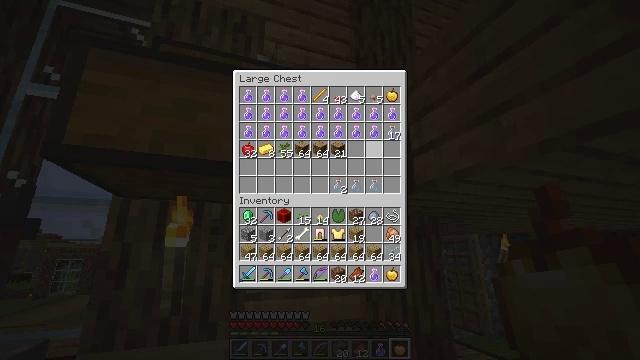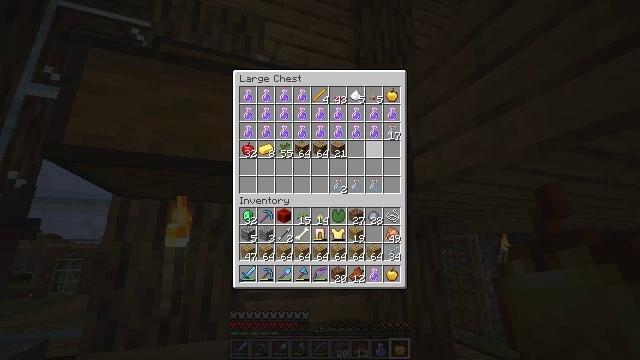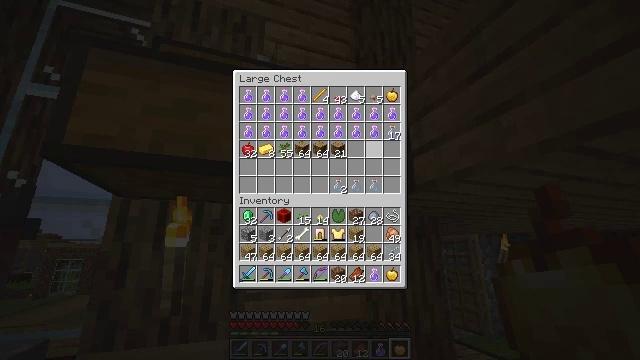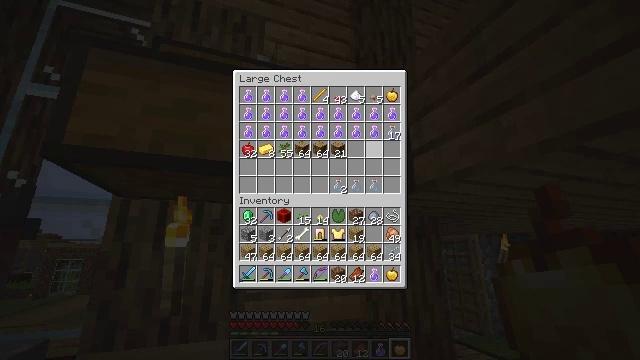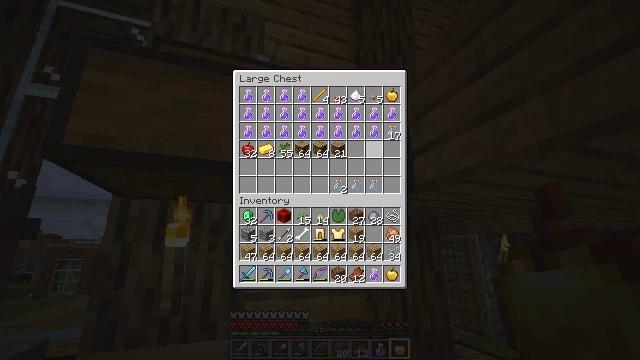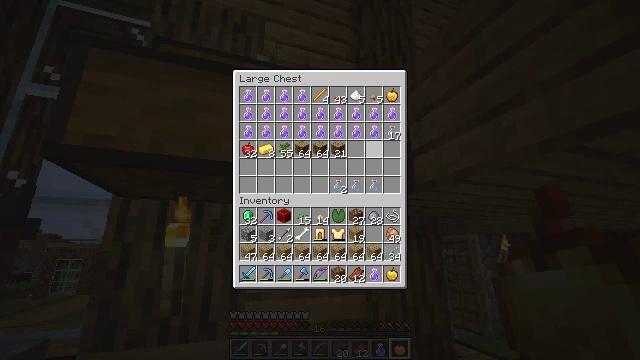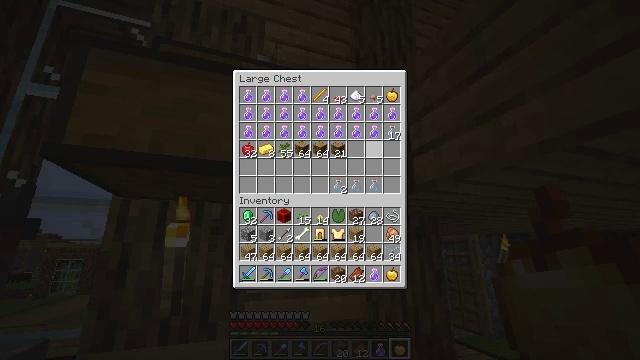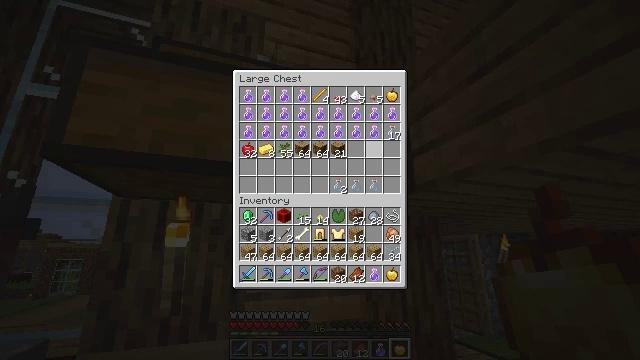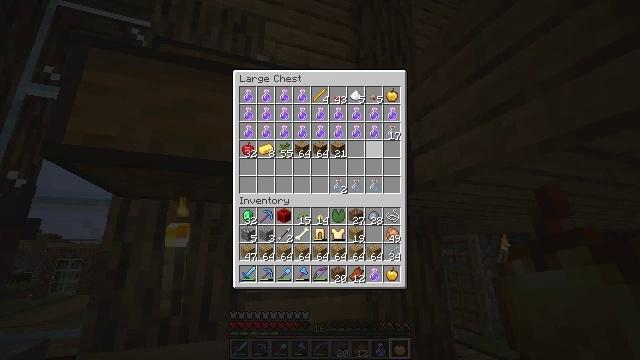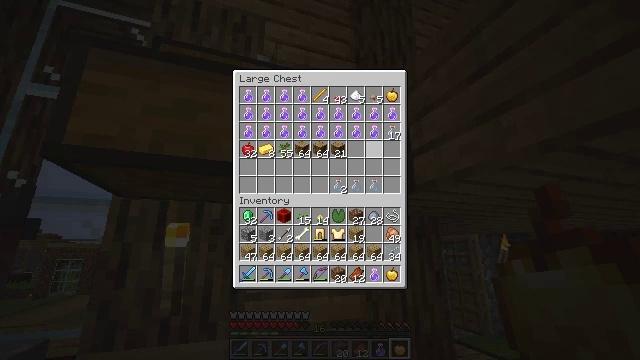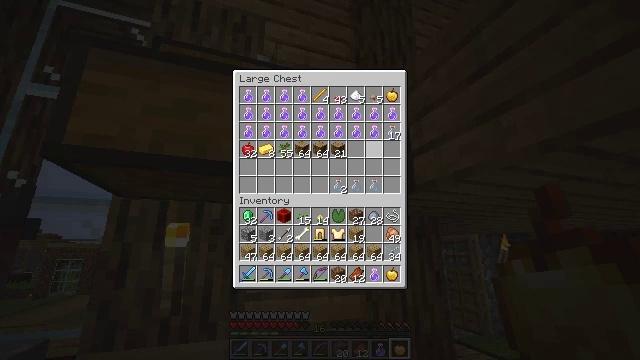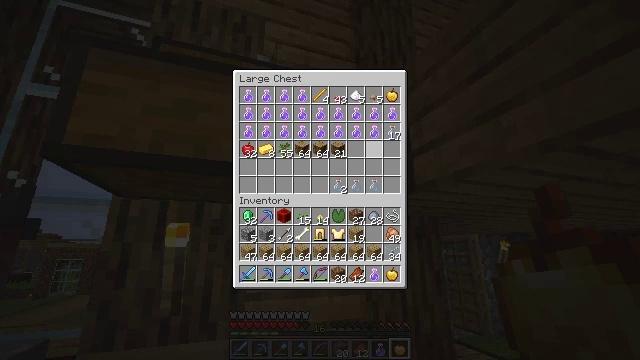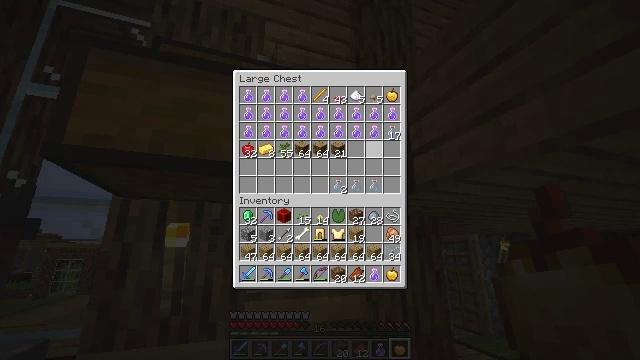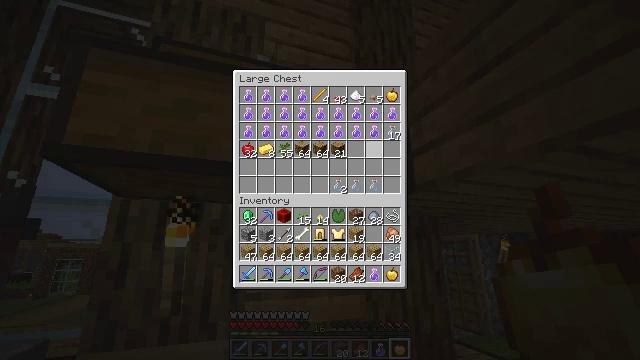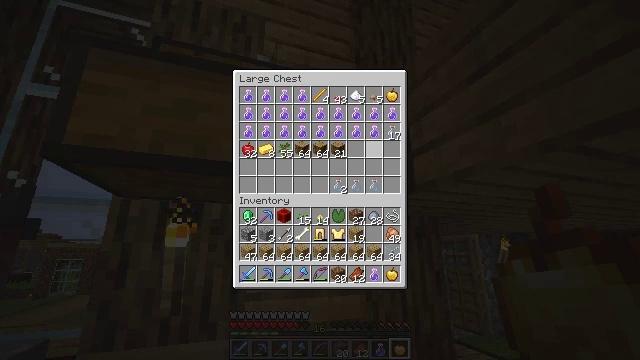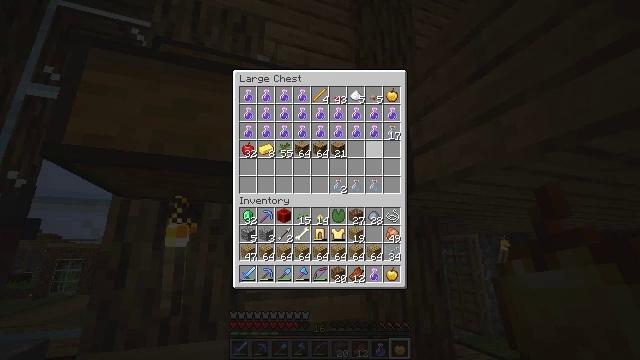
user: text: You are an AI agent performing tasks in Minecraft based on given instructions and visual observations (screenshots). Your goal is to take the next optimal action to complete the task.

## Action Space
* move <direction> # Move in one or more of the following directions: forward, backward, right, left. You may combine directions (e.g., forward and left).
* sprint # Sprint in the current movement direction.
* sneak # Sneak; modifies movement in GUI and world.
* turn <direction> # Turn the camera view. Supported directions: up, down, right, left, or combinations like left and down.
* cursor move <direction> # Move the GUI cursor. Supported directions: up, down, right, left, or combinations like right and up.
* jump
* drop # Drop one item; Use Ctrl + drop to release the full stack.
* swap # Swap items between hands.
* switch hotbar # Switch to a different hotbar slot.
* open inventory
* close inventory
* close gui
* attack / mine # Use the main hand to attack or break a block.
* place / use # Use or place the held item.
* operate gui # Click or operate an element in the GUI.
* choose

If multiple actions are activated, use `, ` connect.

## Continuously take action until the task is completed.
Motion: motion action
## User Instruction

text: Craft the redstone.
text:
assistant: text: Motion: no_op
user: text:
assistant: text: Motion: no_op
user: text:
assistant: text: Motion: no_op
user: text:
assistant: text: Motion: no_op
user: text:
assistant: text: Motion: no_op
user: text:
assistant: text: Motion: no_op
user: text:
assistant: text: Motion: no_op
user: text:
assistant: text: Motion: no_op
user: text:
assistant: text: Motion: no_op
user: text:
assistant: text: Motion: no_op
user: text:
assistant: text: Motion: no_op
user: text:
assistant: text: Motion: no_op
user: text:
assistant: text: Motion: no_op
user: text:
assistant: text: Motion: no_op
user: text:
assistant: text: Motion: no_op
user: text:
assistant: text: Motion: no_op
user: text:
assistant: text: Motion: no_op
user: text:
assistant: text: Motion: no_op
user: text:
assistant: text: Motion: no_op
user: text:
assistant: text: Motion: no_op
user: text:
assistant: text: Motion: no_op
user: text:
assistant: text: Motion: no_op
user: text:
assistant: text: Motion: no_op
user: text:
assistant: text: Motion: no_op
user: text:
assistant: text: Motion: no_op
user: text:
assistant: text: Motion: no_op
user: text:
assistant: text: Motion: no_op
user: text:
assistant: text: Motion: no_op
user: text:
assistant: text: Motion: no_op
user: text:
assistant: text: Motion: no_op